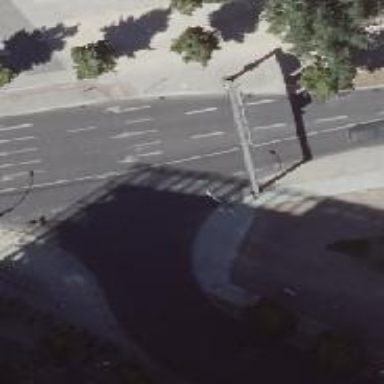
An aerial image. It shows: Unmarked crossing on footway.